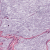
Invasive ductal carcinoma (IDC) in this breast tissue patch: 0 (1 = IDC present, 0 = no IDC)